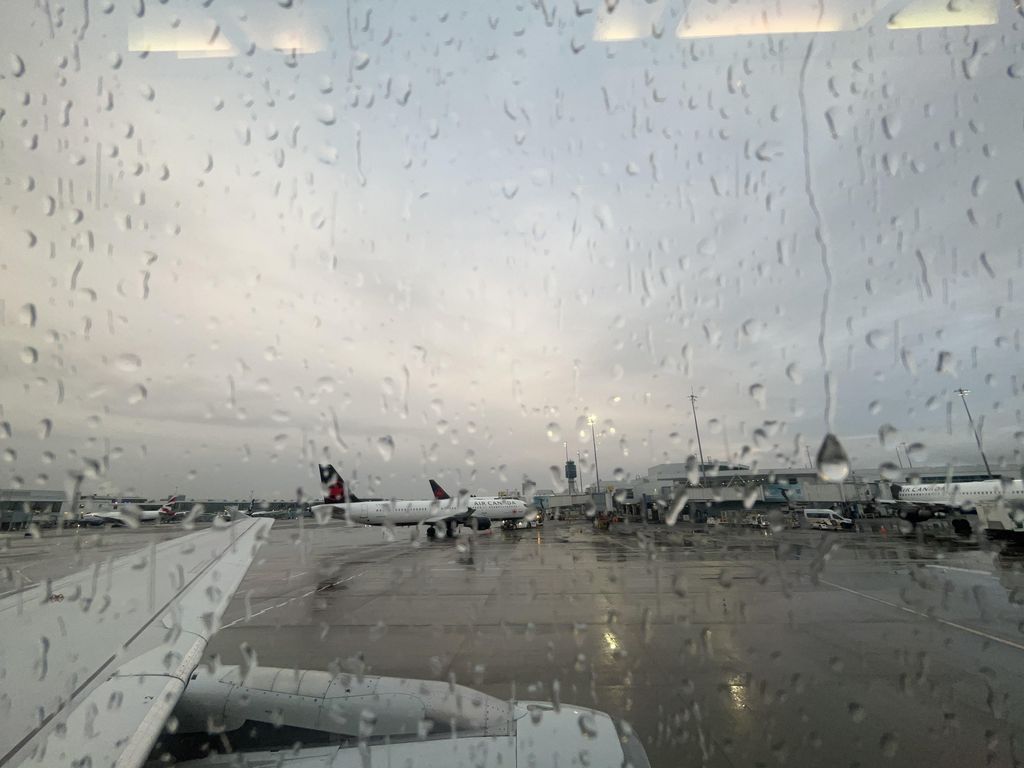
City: vancouver